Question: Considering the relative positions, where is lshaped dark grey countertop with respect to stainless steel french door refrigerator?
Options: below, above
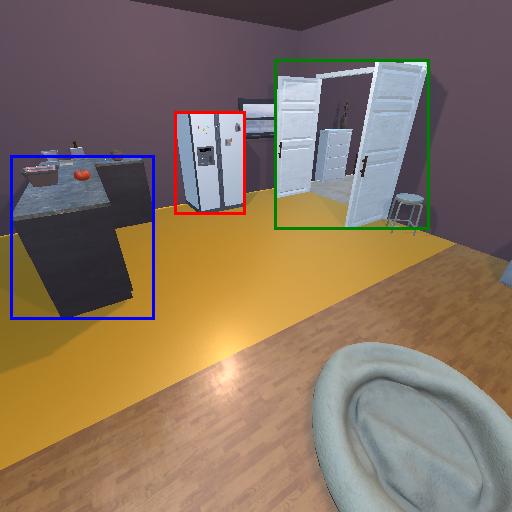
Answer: below